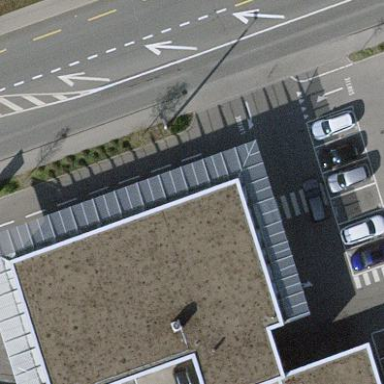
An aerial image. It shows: View of roof of building.